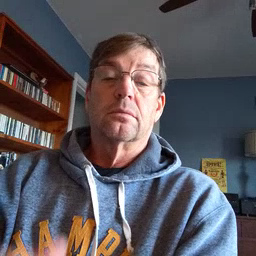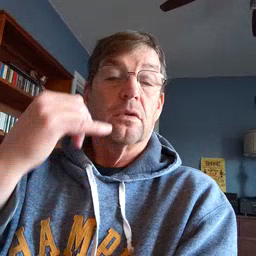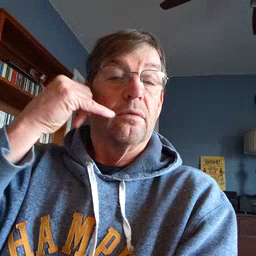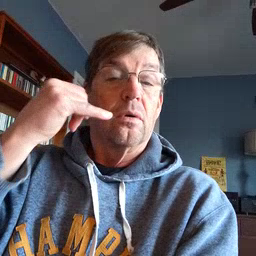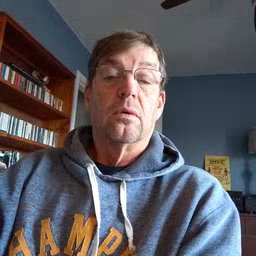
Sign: callonphone